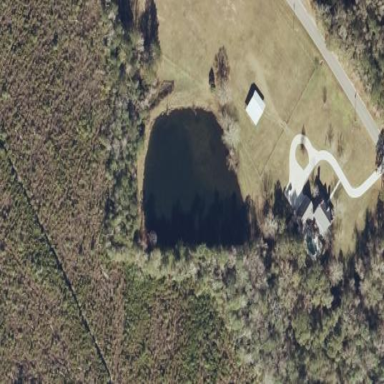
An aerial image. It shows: Serene pond surrounded by nature.